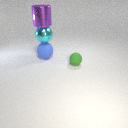
large blue rubber sphere below large cyan metal sphere